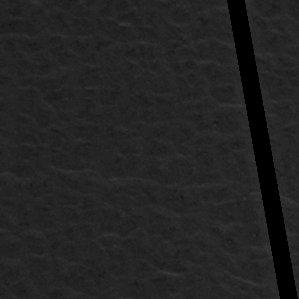
Label: frost